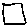
Label: square